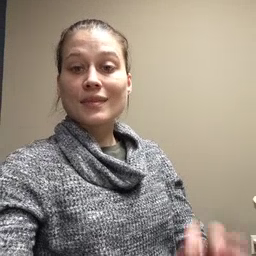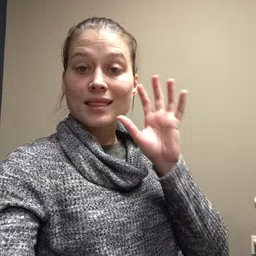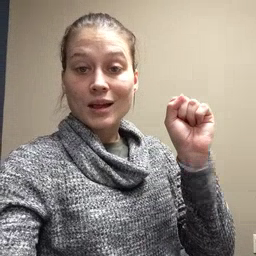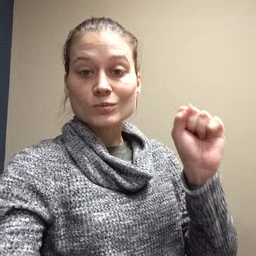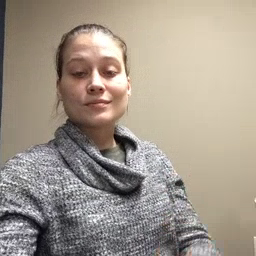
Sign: loud